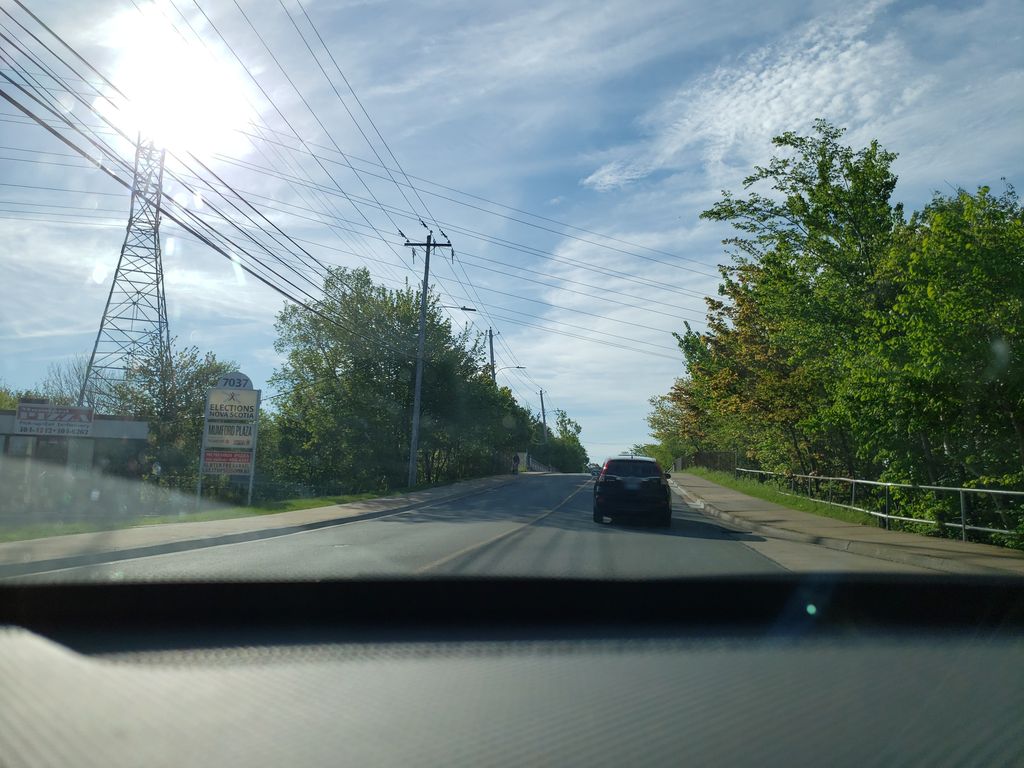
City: halifax